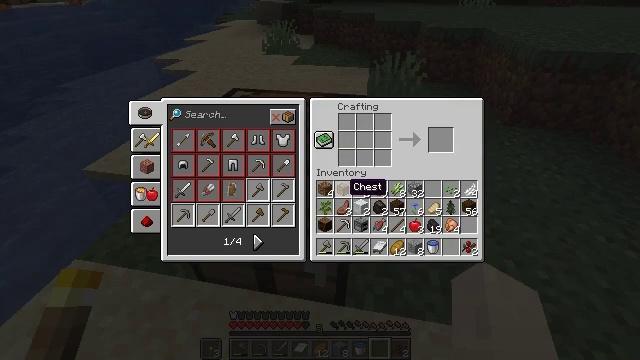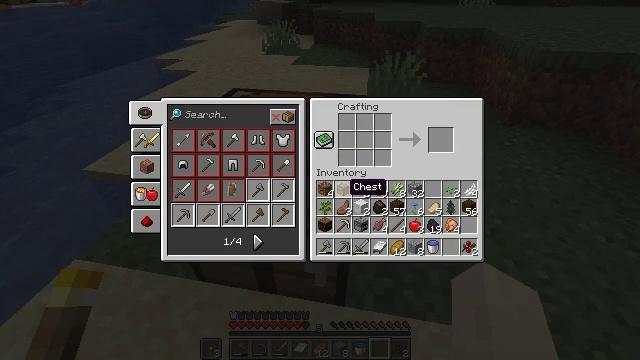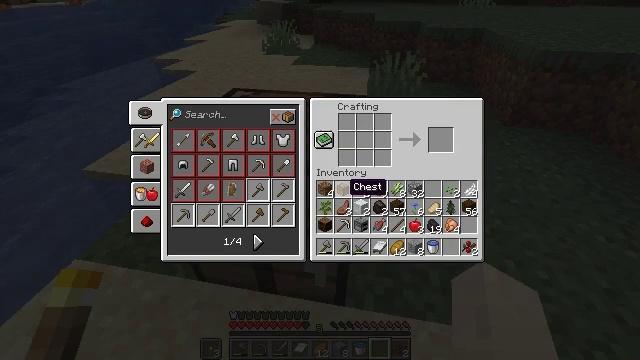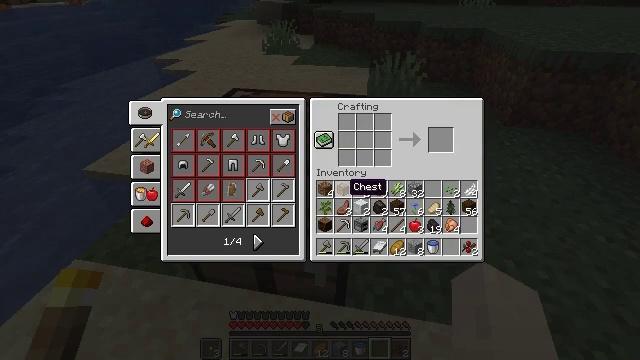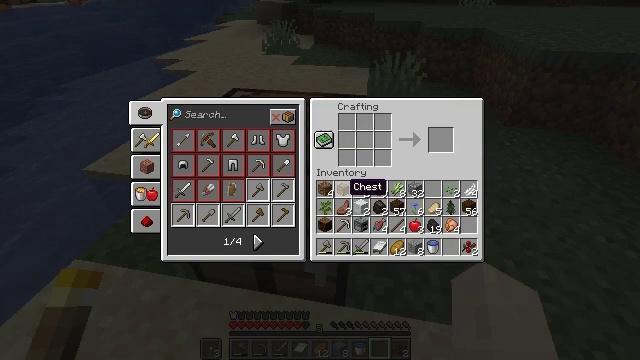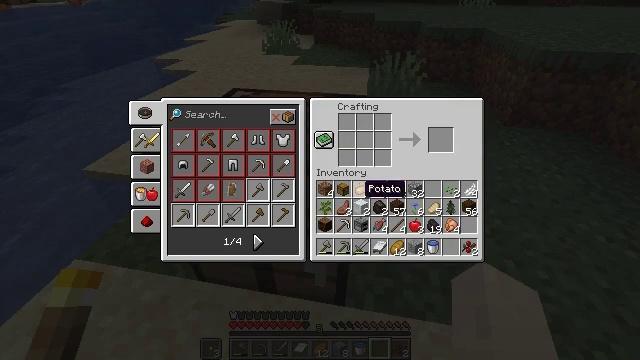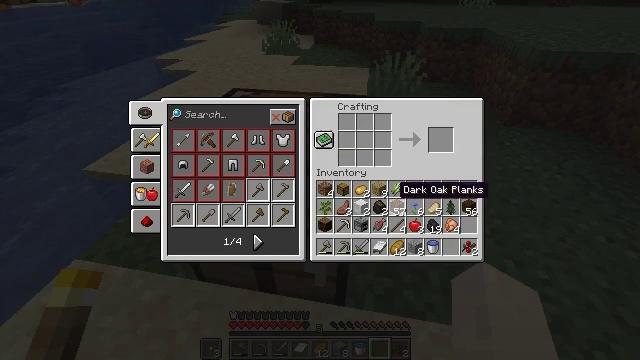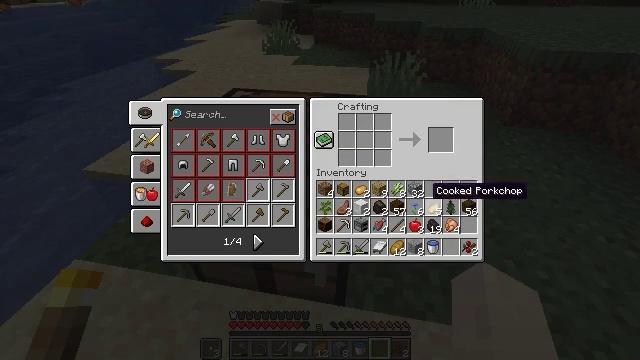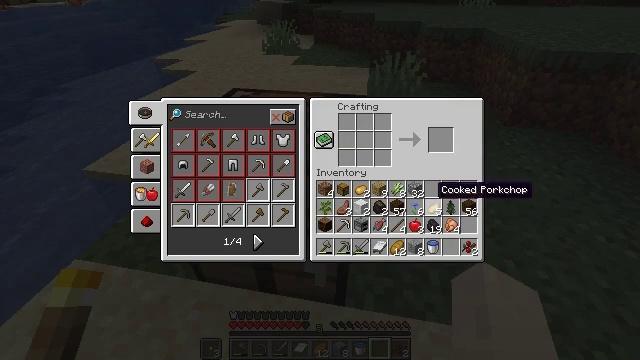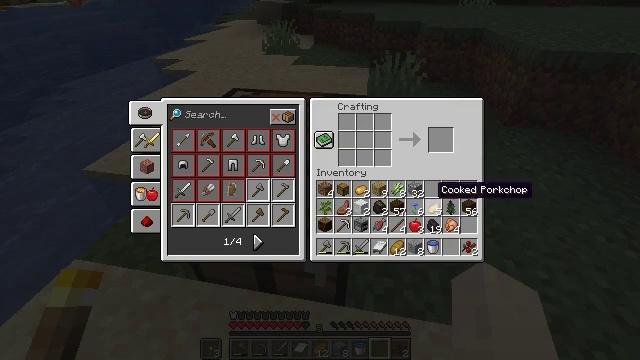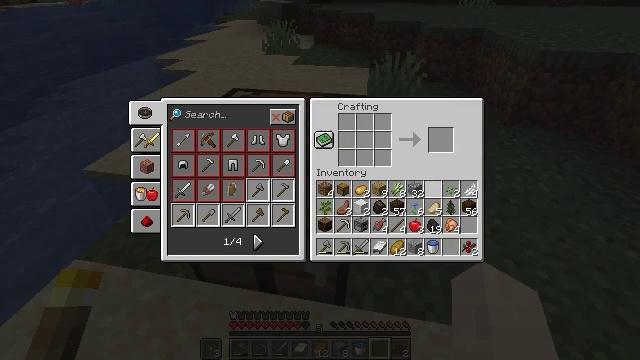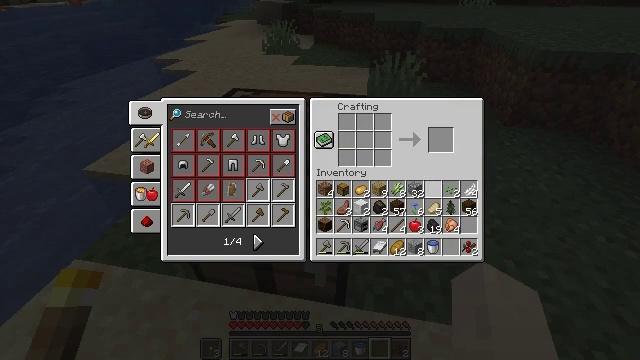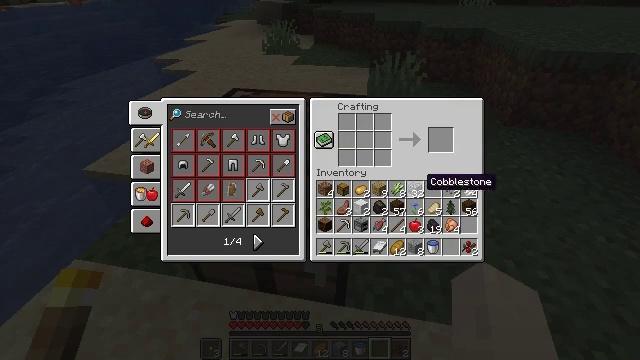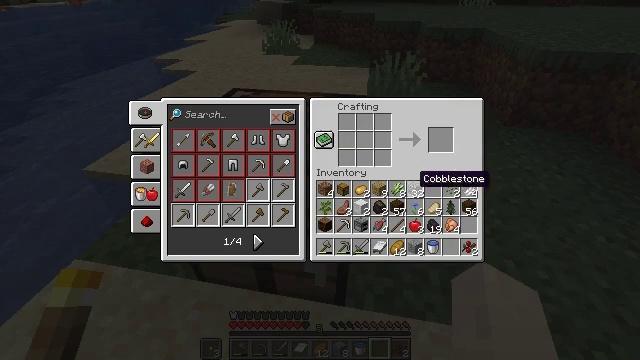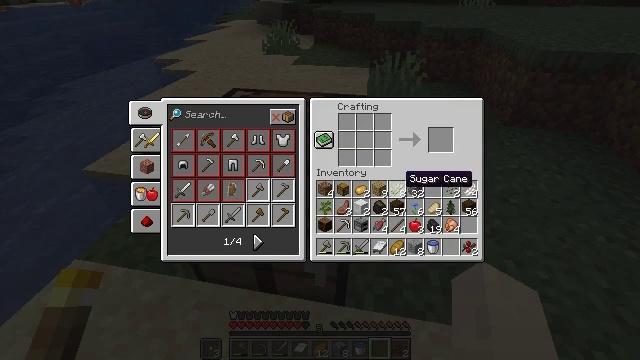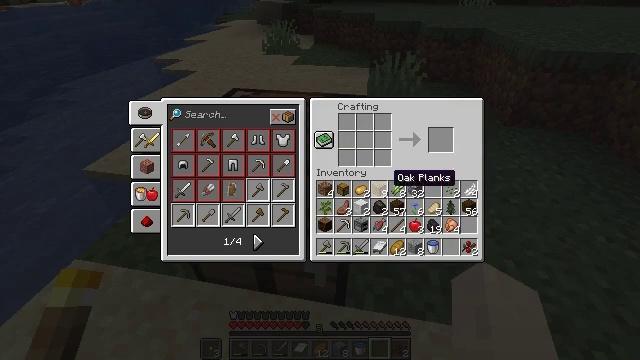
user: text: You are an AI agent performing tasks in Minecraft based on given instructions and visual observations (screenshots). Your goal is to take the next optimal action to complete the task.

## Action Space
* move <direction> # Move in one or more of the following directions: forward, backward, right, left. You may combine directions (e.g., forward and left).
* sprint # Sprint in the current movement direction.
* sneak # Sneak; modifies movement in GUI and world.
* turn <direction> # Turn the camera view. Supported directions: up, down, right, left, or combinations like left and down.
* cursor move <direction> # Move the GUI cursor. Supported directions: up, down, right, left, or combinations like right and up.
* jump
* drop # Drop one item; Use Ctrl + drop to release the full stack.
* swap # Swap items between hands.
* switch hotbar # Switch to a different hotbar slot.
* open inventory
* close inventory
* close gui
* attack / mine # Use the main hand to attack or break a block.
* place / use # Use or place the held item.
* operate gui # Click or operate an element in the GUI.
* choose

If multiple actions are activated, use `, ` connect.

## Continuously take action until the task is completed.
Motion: motion action
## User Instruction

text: Make an oak boat at the crafting table.
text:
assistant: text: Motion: no_op
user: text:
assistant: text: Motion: no_op
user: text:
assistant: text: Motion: no_op
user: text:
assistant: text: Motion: no_op
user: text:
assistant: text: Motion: cursor move right
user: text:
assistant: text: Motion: cursor move right
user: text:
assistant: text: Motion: cursor move right
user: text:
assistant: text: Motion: no_op
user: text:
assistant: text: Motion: no_op
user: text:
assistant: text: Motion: no_op
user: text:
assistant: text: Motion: no_op
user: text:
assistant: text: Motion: no_op
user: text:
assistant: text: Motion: cursor move left
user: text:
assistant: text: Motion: cursor move left
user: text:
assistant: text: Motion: cursor move left
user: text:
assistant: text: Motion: no_op
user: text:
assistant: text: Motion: no_op
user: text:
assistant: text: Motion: no_op
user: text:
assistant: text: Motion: no_op
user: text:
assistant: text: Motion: operate gui
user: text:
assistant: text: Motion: operate gui
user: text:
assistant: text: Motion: operate gui
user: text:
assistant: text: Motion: cursor move up
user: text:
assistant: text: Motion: cursor move left and up
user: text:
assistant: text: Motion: cursor move left and up
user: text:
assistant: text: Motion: cursor move left
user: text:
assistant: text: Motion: no_op
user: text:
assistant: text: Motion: no_op
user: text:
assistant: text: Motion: no_op
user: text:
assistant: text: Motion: no_op